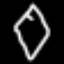
Label: diamond